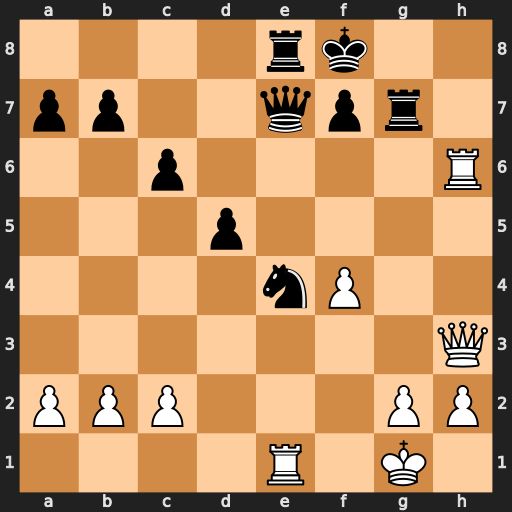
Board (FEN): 4rk2/pp2qpr1/2p4R/3p4/4nP2/7Q/PPP3PP/4R1K1
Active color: w
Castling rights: -
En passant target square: -
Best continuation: Rh8+ Rg8 Qh6#